Question: Basically, I had 3 arraylists: items, frequency and uniqueitems. Items contains all list of elements, eg: bread, butter, jam, butter, milk, jam. Uniqueitems contains the uniqueitems, eg: bread, butter, jam, milk. Frequency contains the number of times they occur in items, in order of uniqueitems, eg: 1,2,2,1.
But some of my elements are not going in either if or else (Jam, see image attached). And some elements, inspite of going in if, are not getting deleted from my arraylist (colddrink). It sounds silly, really. But I've been experiencing this problem since last night. Netbeans IDE. Ran my code on an online compiler as well. It gave the same answer as my IDE. So, what exactly is my mistake here? (Attached output)
'''
int min_sup=2;
int v;
for (i=0;i<frequency.size();i++)
{
System.out.println(uniqueitems.get(i)+ " = "+ frequency.get(i));
}
for(i=0;i<frequency.size();i++)
{
v=frequency.get(i);
if(v<min_sup)
{
uniqueitems.remove(i);
frequency.remove(i);
System.out.println(uniqueitems.get(i)+ " is inside if.");
}
else
{
System.out.println(uniqueitems.get(i)+ " is not in if.");
}
}
System.out.println("
");
for(i=0;i<uniqueitems.size();i++)
{
System.out.print(uniqueitems.get(i)+" ");
}
'''
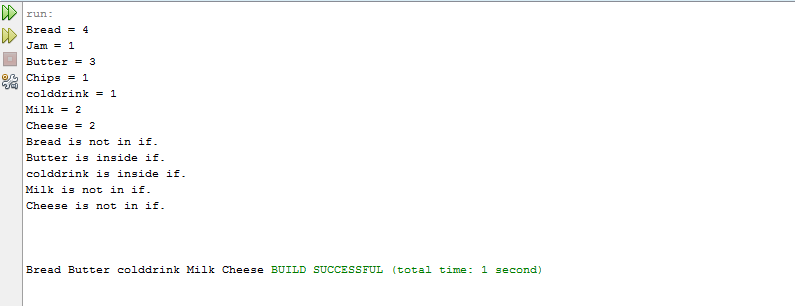
Answer: When you call 'frequency.remove(i)', the previous 'i+1''th element in the 'frequency' list becomes the new 'i''th element, which means the next iteration of your loop will skip that element, since 'i' is incremented in each iteration.
You can handle it by decrementing i whenever you remove an element :
'''
for(i=0;i<frequency.size();i++)
{
v=frequency.get(i);
if(v<min_sup)
{
uniqueitems.remove(i);
frequency.remove(i);
System.out.println(uniqueitems.get(i)+ " is inside if.");
i--;
}
else
{
System.out.println(uniqueitems.get(i)+ " is not in if.");
}
}
'''